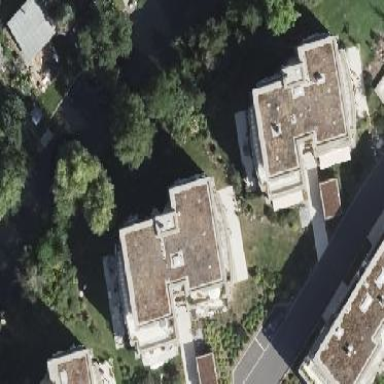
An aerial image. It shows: Gray flat-roofed building with apartments.